Question: I am investigating Knn regression methods and later Kernel Smoothing.
I wish to demonstrate these methods using plots in R. I have generated a data set using the following code:
'''
x = runif(100,0,pi)
e = rnorm(100,0,0.1)
y = sin(x)+e
'''
I have been trying to follow a description of how to use "knn.reg" in 9.2 here:
<URL>
'''
grid2=data.frame(x)
knn10 = FNN::knn.reg(train = x, test = grid2, y = y, k = 10)
'''
My predicted values seem reasonable to me but when I try to plot a line with them on top of my x~y plot I don't get what I'm hoping for.
'''
plot(x,y)
lines(grid2$x,knn10$pred)
'''

I feel like I'm missing something obvious and would really appreciate any help or advice you can offer, thank you for your time.
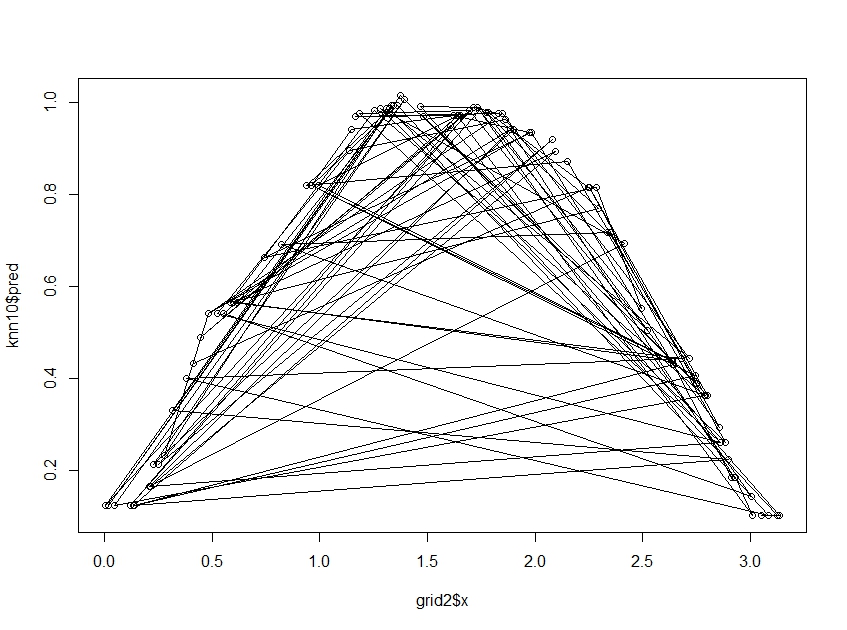
Answer: You just need to sort the x values before plotting the lines.
'''
plot(x,y)
ORD = order(grid2$x)
lines(grid2$x[ORD],knn10$pred[ORD])
'''
<URL>